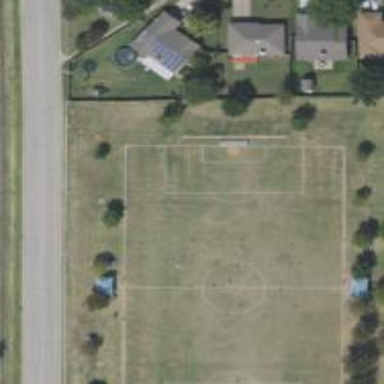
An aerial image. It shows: Soccer pitch designated for leisure and sports activities.